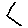
Label: hexagon